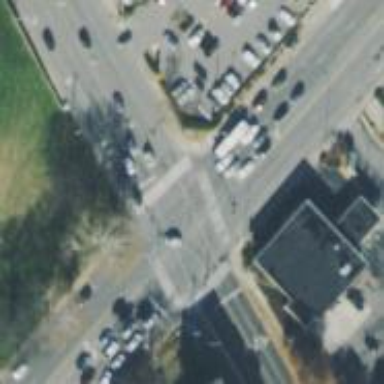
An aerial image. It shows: Marked road crossing.